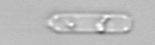
Label: Cerataulina_pelagica